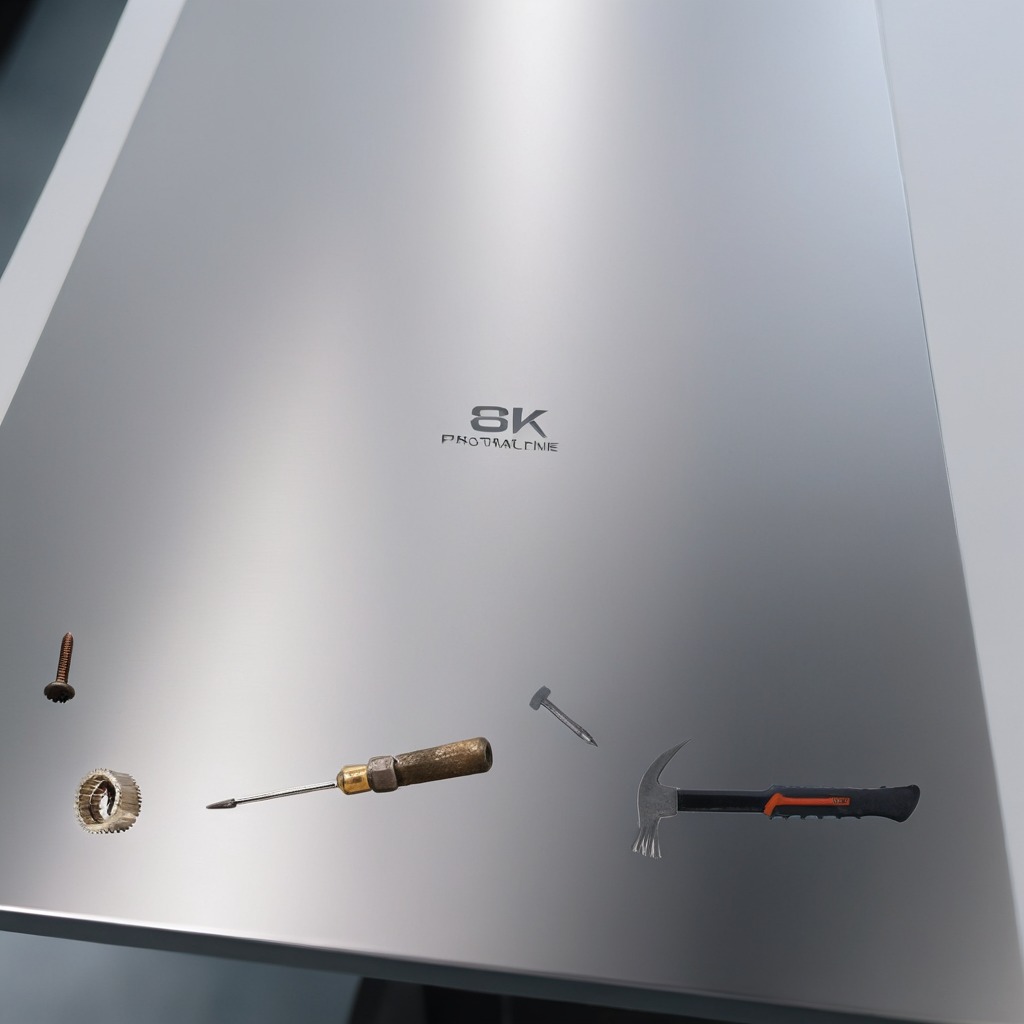
A steel gear with teeth, a hammer, an iron nail, a metal machine screw, and a screwdriver are lying on a stainless steel table.